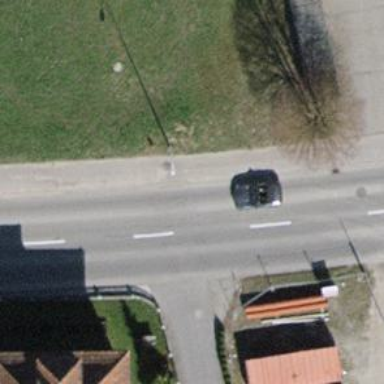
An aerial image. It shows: Secondary road with asphalt surface and sidewalk on the left.